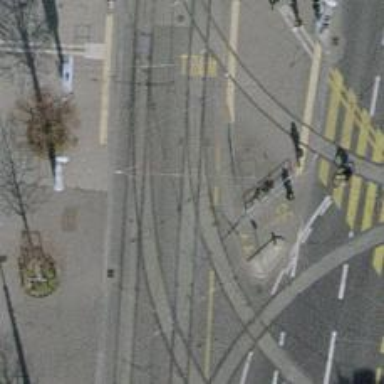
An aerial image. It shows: Tram railway line with electrified contact line.